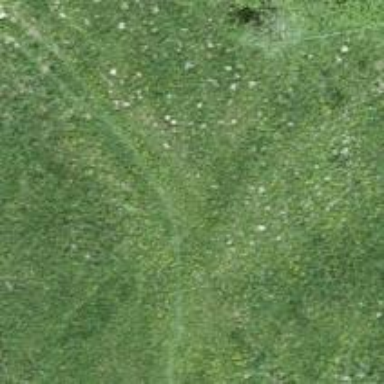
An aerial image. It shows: Track with very rough surface.